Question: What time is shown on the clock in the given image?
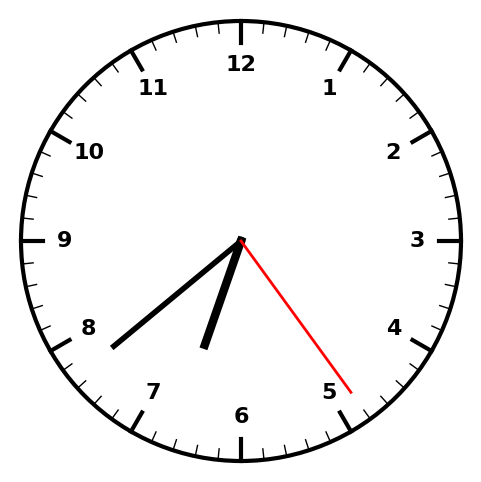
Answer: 06:38:24